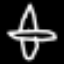
Label: airplane